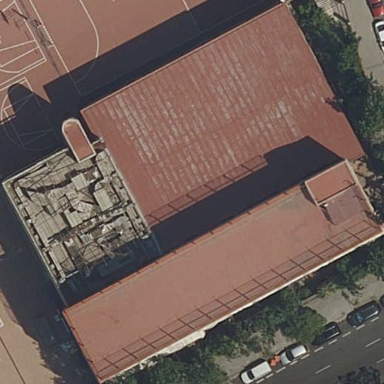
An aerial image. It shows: School building.